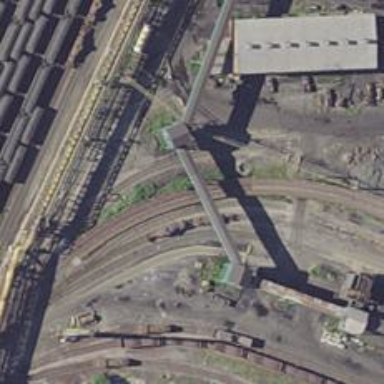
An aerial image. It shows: Railway bridge over spur service line.